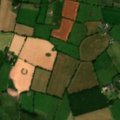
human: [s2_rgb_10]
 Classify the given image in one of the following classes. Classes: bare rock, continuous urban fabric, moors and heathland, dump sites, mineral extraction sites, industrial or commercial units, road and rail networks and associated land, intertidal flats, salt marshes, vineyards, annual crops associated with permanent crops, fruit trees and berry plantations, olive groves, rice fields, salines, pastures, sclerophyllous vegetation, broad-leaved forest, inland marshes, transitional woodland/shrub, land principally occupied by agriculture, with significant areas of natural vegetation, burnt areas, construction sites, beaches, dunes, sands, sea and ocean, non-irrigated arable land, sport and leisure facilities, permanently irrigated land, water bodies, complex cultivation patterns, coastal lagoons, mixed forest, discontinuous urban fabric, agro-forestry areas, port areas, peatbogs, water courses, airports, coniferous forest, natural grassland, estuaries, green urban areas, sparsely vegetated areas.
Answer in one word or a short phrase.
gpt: non-irrigated arable land, pastures